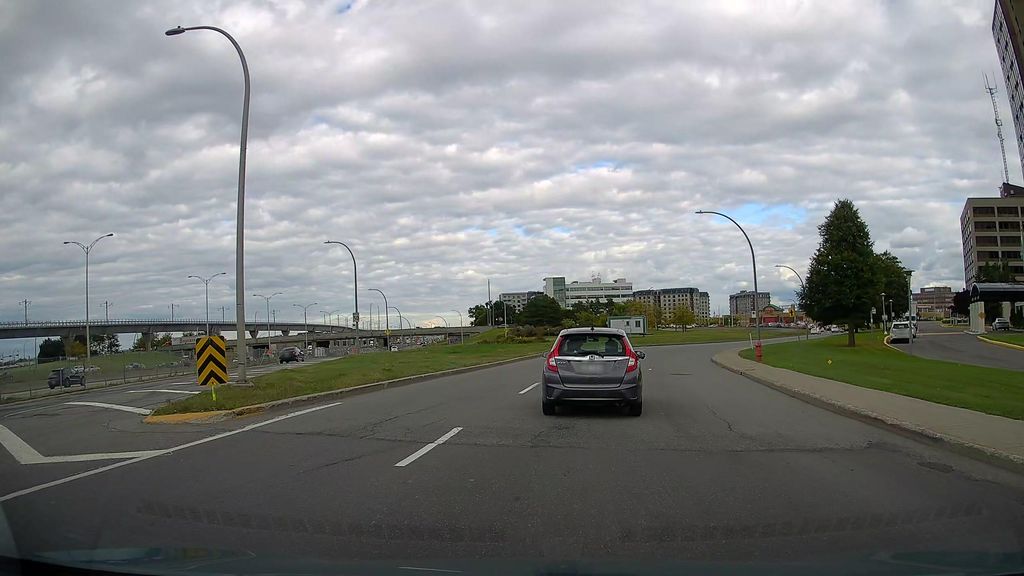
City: montreal